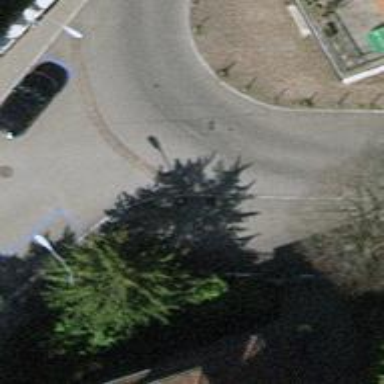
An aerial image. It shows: Residential road with asphalt surface. Both sides have sidewalks.